Question: When I create a new Netbeans Projekt (JavaFX FXML Application) with application class I receive a template as usual (one .fxml, one controller class and the main application). When I try to run this I get an exception:
'''
Exception in thread "main" java.lang.RuntimeException: Exception in Application start method
at com.sun.javafx.application.LauncherImpl.launchApplication1(LauncherImpl.java:403)
at com.sun.javafx.application.LauncherImpl.access$000(LauncherImpl.java:47)
at com.sun.javafx.application.LauncherImpl$1.run(LauncherImpl.java:115)
at java.lang.Thread.run(Thread.java:745)
Caused by: java.lang.NullPointerException: Location is required.
at javafx.fxml.FXMLLoader.load(FXMLLoader.java:2825)
at javafx.fxml.FXMLLoader.load(FXMLLoader.java:2809)
at javafx.fxml.FXMLLoader.load(FXMLLoader.java:2795)
at javafx.fxml.FXMLLoader.load(FXMLLoader.java:2782)
at javafx.fxml.FXMLLoader.load(FXMLLoader.java:2771)
at volltextsuche.Volltextsuche.start(Volltextsuche.java:25)
[...]
'''
This is my start() method:
'''
@Override
public void start(Stage stage) throws Exception {
URL url = getClass().getResource("FXMLDocument.fxml");
System.out.println(url == null);
Parent root = FXMLLoader.load(getClass().getResource("FXMLDocument.fxml"));
Scene scene = new Scene(root);
stage.setScene(scene);
stage.show();
}
'''
and somehow the URL is null. Line 25 is the 'Parent root = [...]' part. The .fxml document has the exact same name as the Strings tell and is in the same package as the main application class. I didn't change anything, just the null check for the URL. I googled for a long time, but I couldn't find anything regarding this error.
- - -

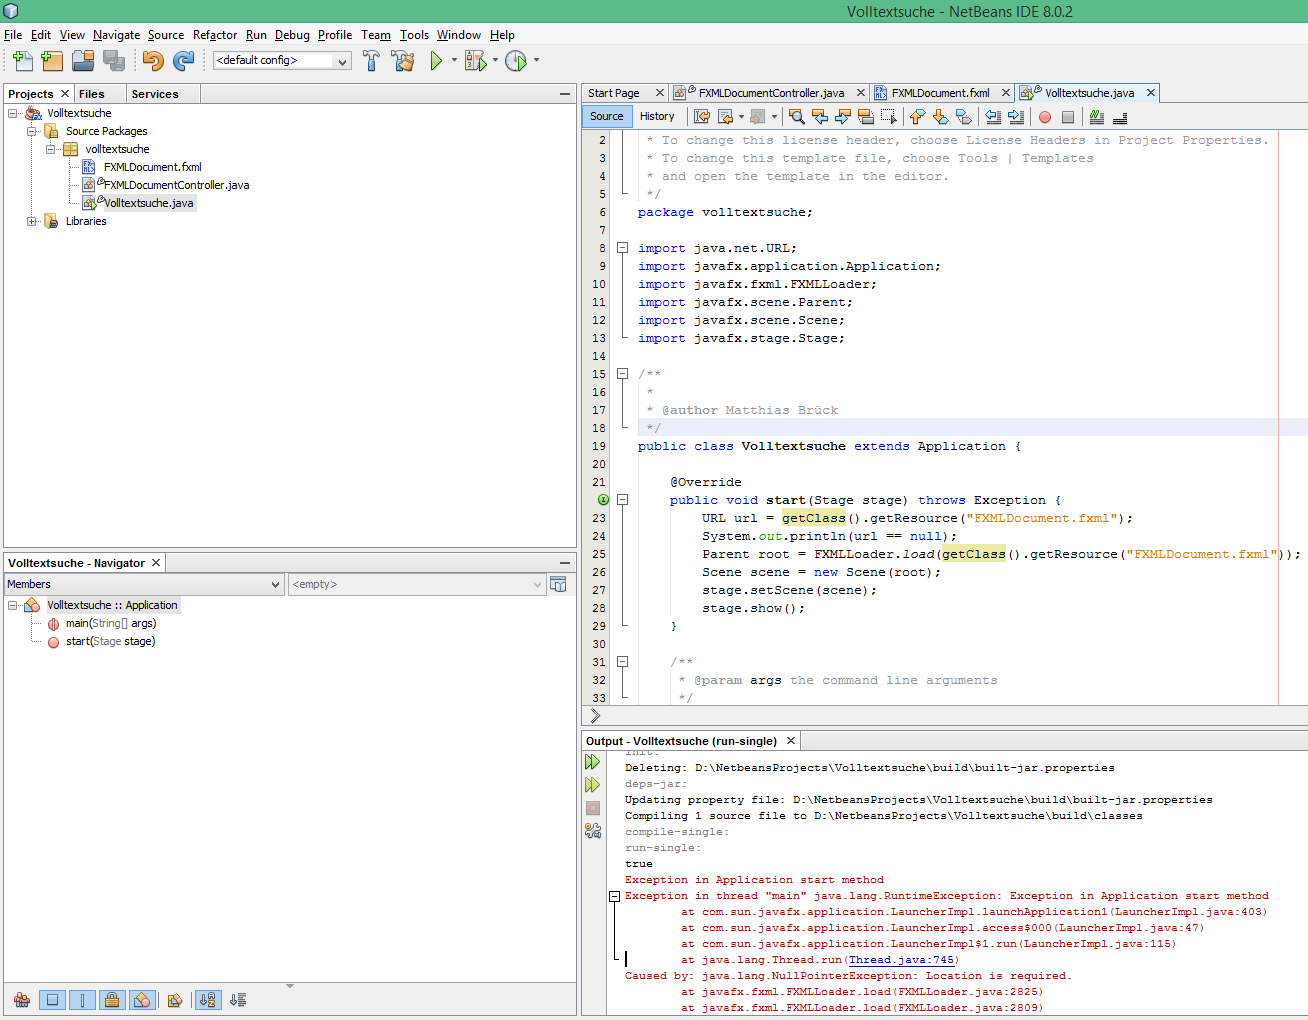
Answer: Ok, I found the error, see <URL>. The error is differnent but the solution is the same. I found a broken reference to dist.jar in my project settings. As the answered question in the link states I had to 'CLEAN and build' the project for the first build. The broken reference got fixed by that. I deleted all already compiled files and now the compiler does everything needed and compiles the whole project.